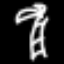
Label: palm tree